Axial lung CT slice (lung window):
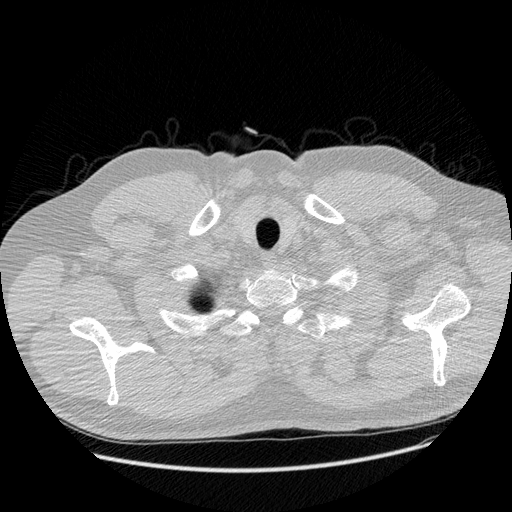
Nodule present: no